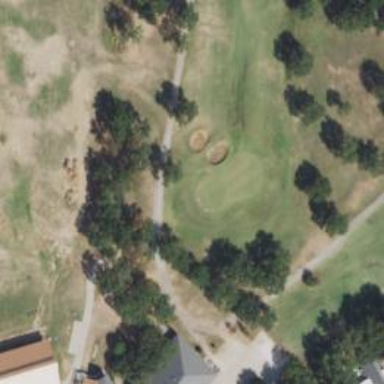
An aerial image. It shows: View of golf hole.